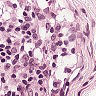
Metastatic tissue present: no